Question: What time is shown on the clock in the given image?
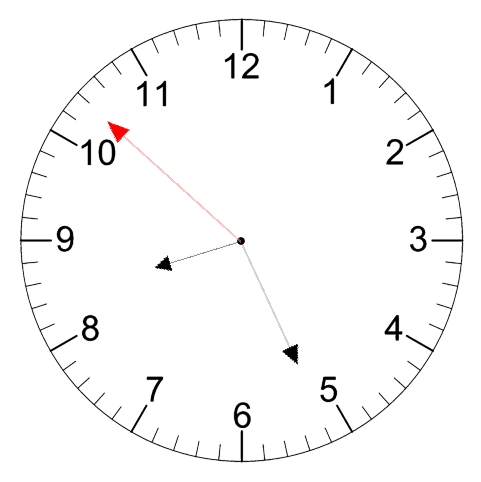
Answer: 08:25:52